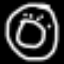
Label: donut